Field crop: maize
Growth stage: 1
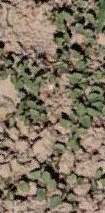
Species: convolvulus